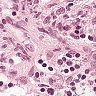
Metastatic tissue present: no